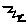
Label: zigzag